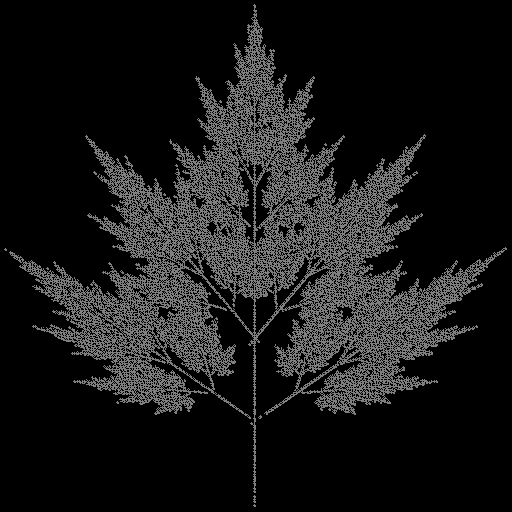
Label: tree